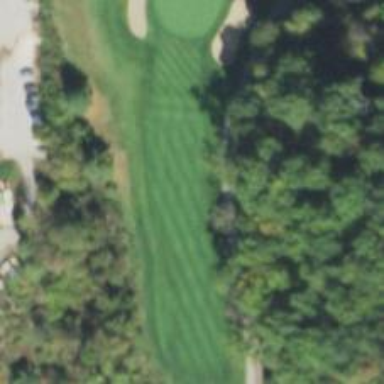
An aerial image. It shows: Golf hole.